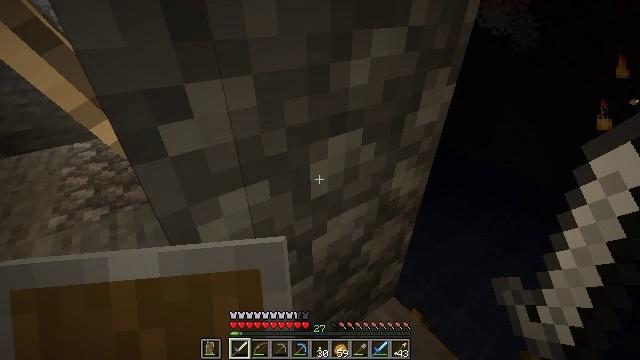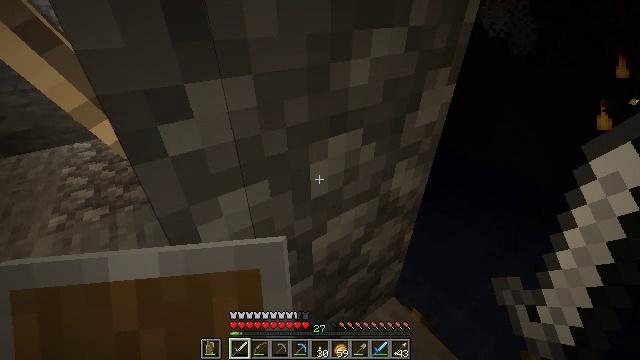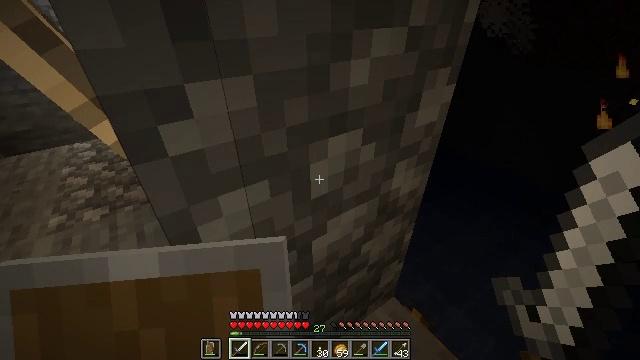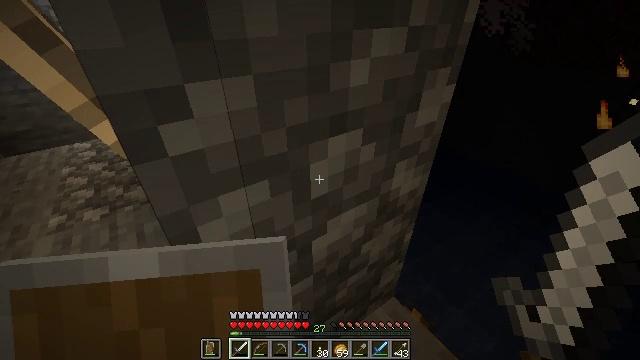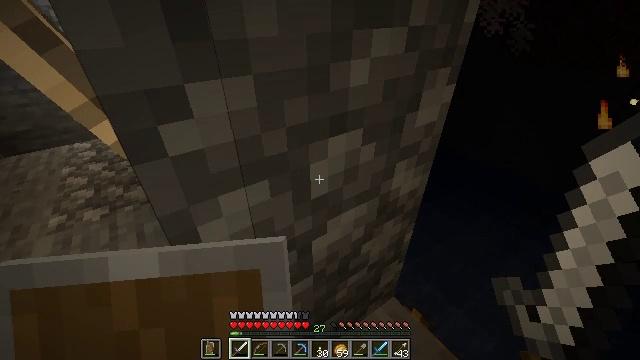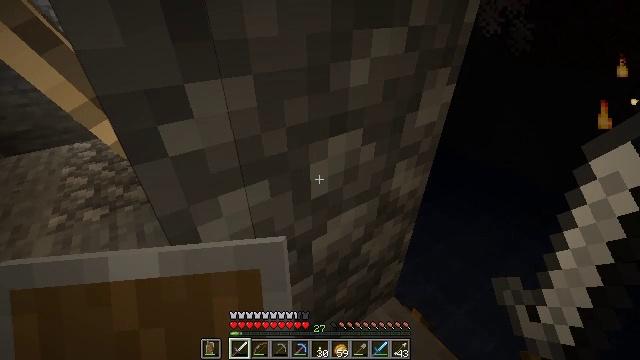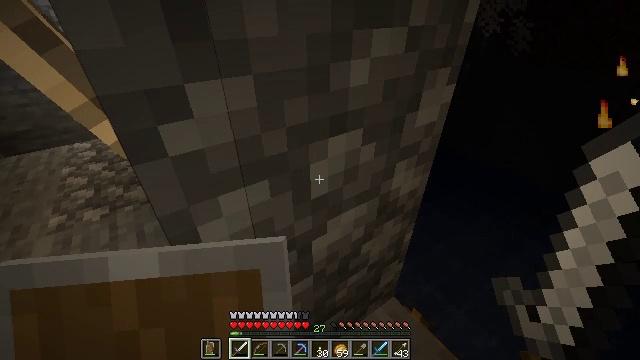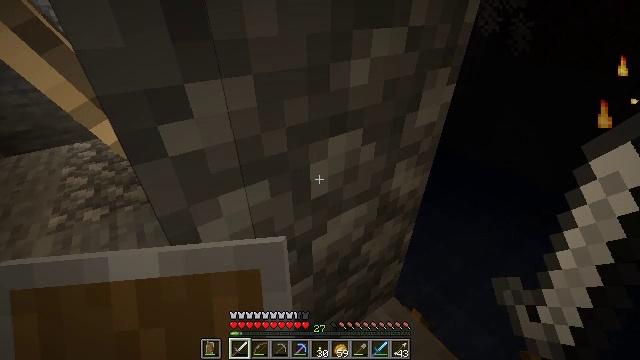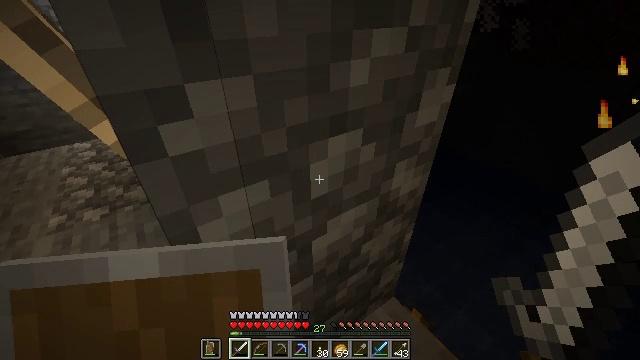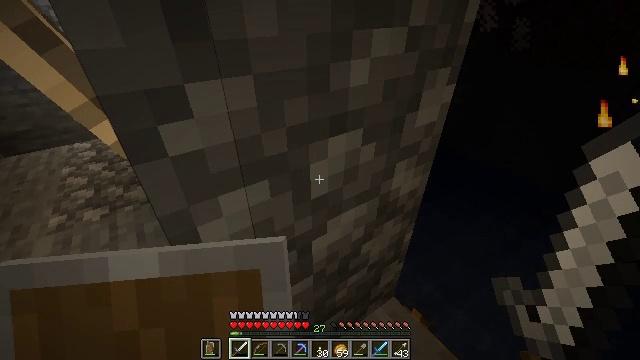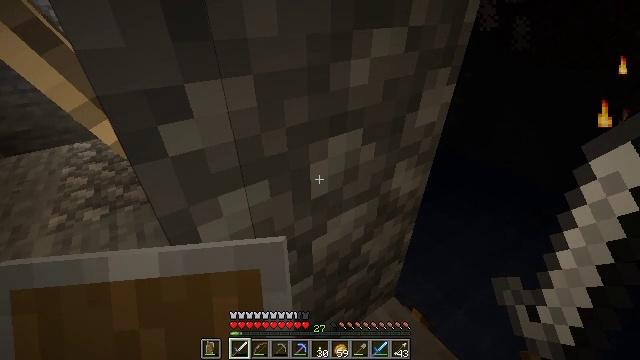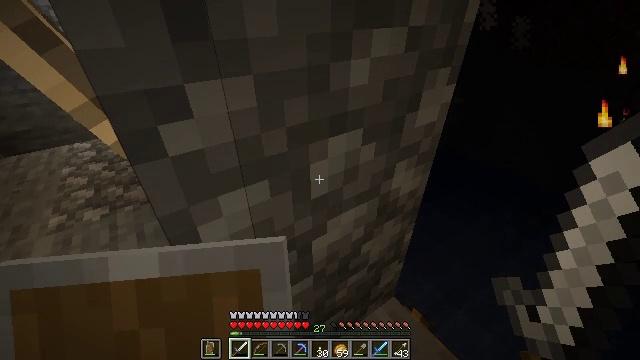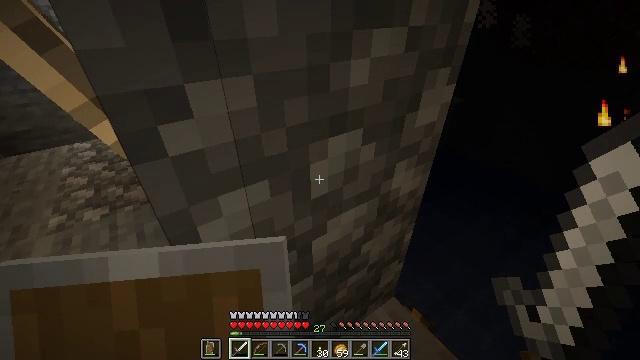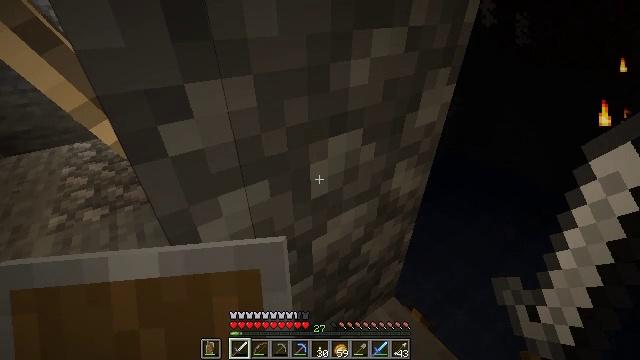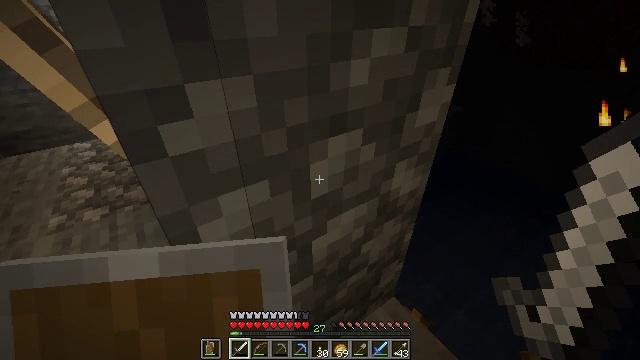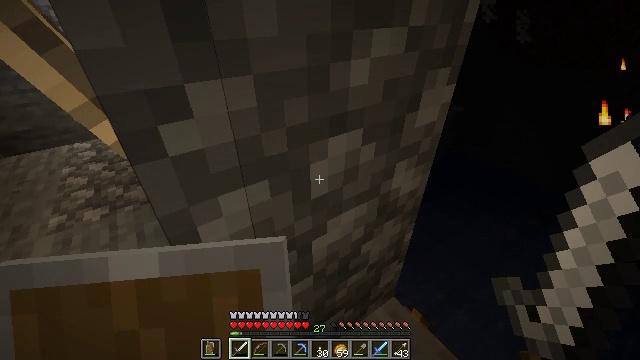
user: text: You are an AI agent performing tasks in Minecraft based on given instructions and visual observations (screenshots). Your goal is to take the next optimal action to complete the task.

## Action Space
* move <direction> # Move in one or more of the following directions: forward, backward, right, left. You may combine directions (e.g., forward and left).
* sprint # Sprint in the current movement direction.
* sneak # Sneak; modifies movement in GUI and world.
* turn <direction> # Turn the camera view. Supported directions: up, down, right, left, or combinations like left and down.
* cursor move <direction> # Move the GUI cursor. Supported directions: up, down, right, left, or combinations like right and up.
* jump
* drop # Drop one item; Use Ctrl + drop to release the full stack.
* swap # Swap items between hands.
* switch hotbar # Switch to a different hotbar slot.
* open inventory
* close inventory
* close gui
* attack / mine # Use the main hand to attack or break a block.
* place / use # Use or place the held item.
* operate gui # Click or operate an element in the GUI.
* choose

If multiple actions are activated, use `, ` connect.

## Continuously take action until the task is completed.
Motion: motion action
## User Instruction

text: Drop an iron sword.
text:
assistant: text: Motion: no_op
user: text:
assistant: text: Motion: no_op
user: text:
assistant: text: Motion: no_op
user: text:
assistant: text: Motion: no_op
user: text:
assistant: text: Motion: no_op
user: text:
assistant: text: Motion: no_op
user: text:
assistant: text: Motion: no_op
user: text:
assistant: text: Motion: no_op
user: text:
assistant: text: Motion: no_op
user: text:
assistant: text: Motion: no_op
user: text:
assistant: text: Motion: no_op
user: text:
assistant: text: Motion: no_op
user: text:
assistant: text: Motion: no_op
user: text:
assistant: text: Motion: no_op
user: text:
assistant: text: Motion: no_op
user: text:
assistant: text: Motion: no_op
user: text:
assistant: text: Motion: no_op
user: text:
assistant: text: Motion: no_op
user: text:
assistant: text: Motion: no_op
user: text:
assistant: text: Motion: no_op
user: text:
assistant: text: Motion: no_op
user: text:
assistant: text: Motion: no_op
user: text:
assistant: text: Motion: no_op
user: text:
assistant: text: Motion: no_op
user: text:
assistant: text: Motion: no_op
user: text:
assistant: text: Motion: no_op
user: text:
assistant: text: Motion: no_op
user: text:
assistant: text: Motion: no_op
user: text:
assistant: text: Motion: no_op
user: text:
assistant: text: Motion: no_op